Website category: jobs
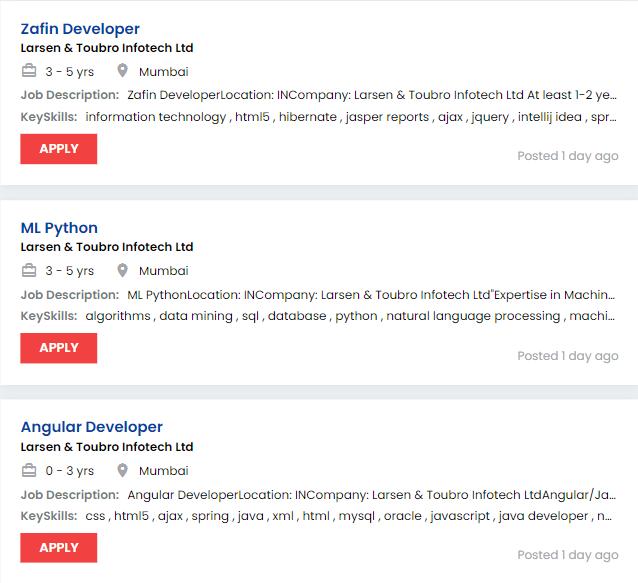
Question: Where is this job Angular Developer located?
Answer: Mumbai

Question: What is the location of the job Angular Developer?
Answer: Mumbai

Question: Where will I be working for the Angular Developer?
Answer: Mumbai

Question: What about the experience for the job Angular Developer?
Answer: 0 - 3 yrs

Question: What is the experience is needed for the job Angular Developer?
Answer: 0 - 3 yrs

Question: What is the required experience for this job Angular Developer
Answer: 0 - 3 yrs

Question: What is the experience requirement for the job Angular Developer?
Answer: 0 - 3 yrs

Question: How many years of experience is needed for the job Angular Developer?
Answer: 0 - 3 yrs

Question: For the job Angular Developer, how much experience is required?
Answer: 0 - 3 yrs

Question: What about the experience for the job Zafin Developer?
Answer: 3 - 5 yrs

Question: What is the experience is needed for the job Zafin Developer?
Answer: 3 - 5 yrs

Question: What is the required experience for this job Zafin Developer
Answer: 3 - 5 yrs

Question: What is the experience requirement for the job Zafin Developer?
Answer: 3 - 5 yrs

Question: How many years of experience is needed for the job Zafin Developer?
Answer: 3 - 5 yrs

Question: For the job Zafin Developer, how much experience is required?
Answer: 3 - 5 yrs

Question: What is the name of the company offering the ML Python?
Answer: Larsen & Toubro Infotech Ltd

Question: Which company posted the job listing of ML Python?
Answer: Larsen & Toubro Infotech Ltd

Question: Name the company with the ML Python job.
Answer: Larsen & Toubro Infotech Ltd

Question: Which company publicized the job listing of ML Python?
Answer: Larsen & Toubro Infotech Ltd

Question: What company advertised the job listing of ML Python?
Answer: Larsen & Toubro Infotech Ltd

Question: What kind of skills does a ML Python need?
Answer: algorithms , data mining , sql , database , python , natural language processing , machine learning

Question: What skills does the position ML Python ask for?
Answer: algorithms , data mining , sql , database , python , natural language processing , machine learning

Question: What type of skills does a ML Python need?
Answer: algorithms , data mining , sql , database , python , natural language processing , machine learning

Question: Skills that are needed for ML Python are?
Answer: algorithms , data mining , sql , database , python , natural language processing , machine learning

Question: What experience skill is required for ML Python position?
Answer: algorithms , data mining , sql , database , python , natural language processing , machine learning

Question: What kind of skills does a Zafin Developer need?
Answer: information technology , html5 , hibernate , jasper reports , ajax , jquery , intellij idea , spring , security , java , apache , git , multithreading , netbeans , global delivery , mq , ant , maven , javascript , messaging , eclipse , written communication , j2ee technologies

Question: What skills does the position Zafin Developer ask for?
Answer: information technology , html5 , hibernate , jasper reports , ajax , jquery , intellij idea , spring , security , java , apache , git , multithreading , netbeans , global delivery , mq , ant , maven , javascript , messaging , eclipse , written communication , j2ee technologies

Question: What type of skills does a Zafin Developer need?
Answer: information technology , html5 , hibernate , jasper reports , ajax , jquery , intellij idea , spring , security , java , apache , git , multithreading , netbeans , global delivery , mq , ant , maven , javascript , messaging , eclipse , written communication , j2ee technologies

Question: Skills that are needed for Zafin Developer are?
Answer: information technology , html5 , hibernate , jasper reports , ajax , jquery , intellij idea , spring , security , java , apache , git , multithreading , netbeans , global delivery , mq , ant , maven , javascript , messaging , eclipse , written communication , j2ee technologies

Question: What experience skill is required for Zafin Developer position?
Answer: information technology , html5 , hibernate , jasper reports , ajax , jquery , intellij idea , spring , security , java , apache , git , multithreading , netbeans , global delivery , mq , ant , maven , javascript , messaging , eclipse , written communication , j2ee technologies

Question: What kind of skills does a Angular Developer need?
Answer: css , html5 , ajax , spring , java , xml , html , mysql , oracle , javascript , java developer , nosql , spring framework , angularjs , soap , hibernate , jquery , sql , jaxb , grunt , database , wsdl , spring mvc , json , jpa , mvc , mongodb , rest , problem solving , spring boot , written communication , management systems

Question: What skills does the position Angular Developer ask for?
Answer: css , html5 , ajax , spring , java , xml , html , mysql , oracle , javascript , java developer , nosql , spring framework , angularjs , soap , hibernate , jquery , sql , jaxb , grunt , database , wsdl , spring mvc , json , jpa , mvc , mongodb , rest , problem solving , spring boot , written communication , management systems

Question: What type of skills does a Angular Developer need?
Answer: css , html5 , ajax , spring , java , xml , html , mysql , oracle , javascript , java developer , nosql , spring framework , angularjs , soap , hibernate , jquery , sql , jaxb , grunt , database , wsdl , spring mvc , json , jpa , mvc , mongodb , rest , problem solving , spring boot , written communication , management systems

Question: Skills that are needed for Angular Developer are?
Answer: css , html5 , ajax , spring , java , xml , html , mysql , oracle , javascript , java developer , nosql , spring framework , angularjs , soap , hibernate , jquery , sql , jaxb , grunt , database , wsdl , spring mvc , json , jpa , mvc , mongodb , rest , problem solving , spring boot , written communication , management systems

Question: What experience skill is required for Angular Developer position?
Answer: css , html5 , ajax , spring , java , xml , html , mysql , oracle , javascript , java developer , nosql , spring framework , angularjs , soap , hibernate , jquery , sql , jaxb , grunt , database , wsdl , spring mvc , json , jpa , mvc , mongodb , rest , problem solving , spring boot , written communication , management systems